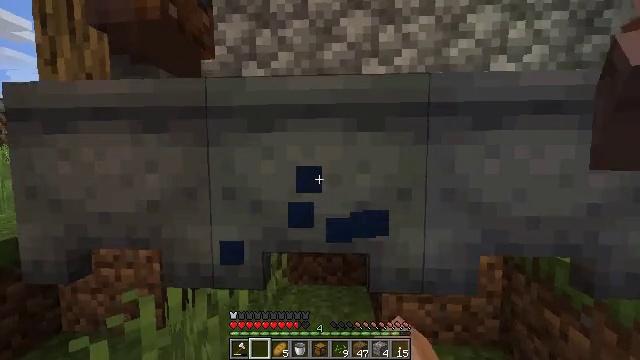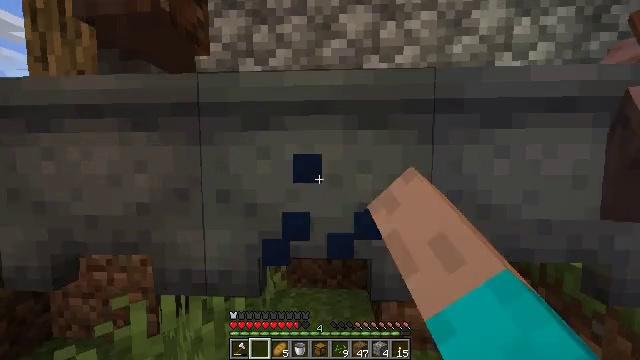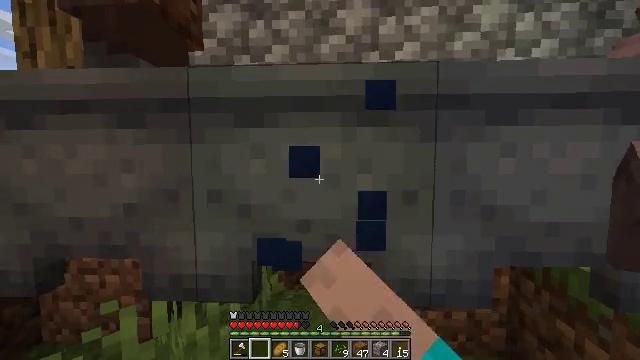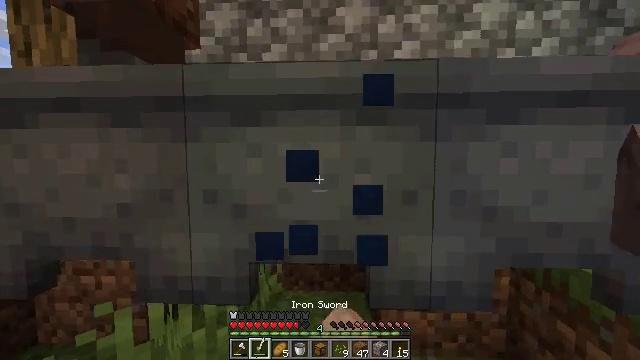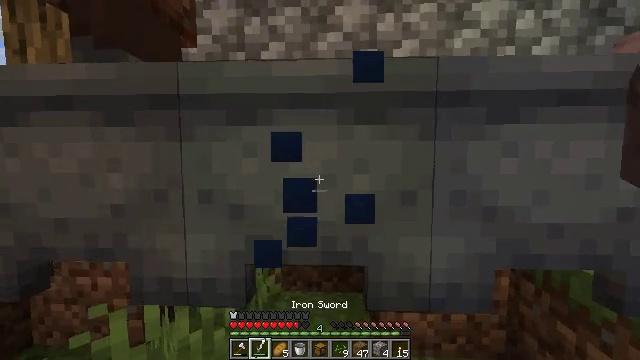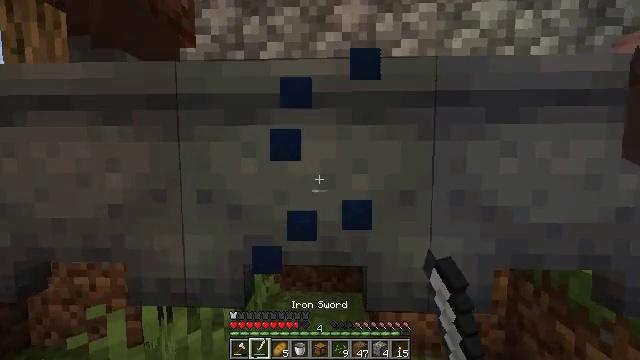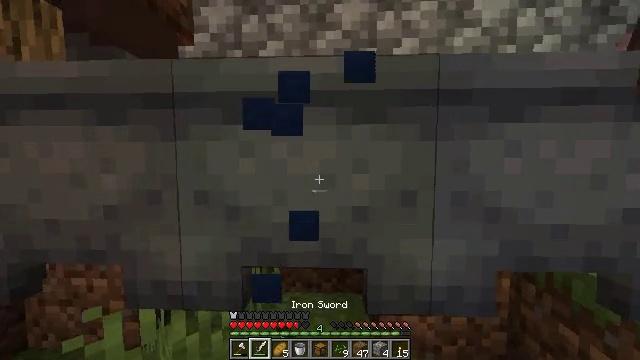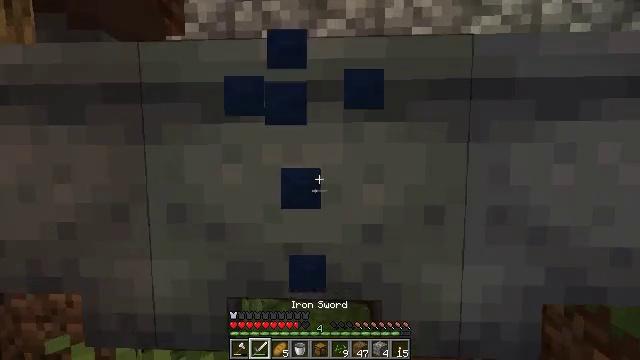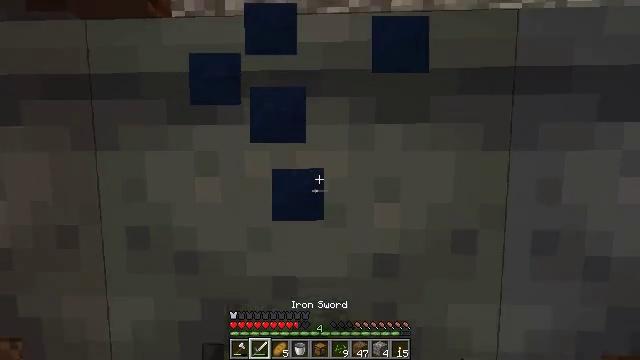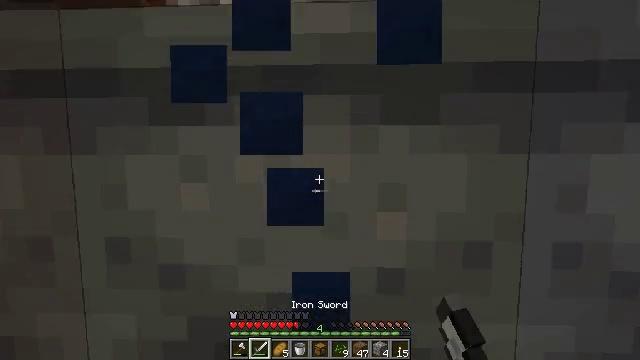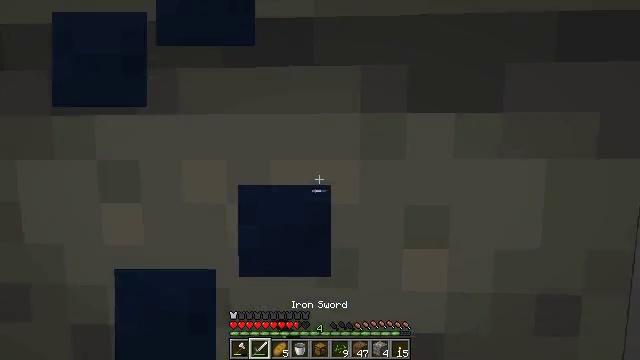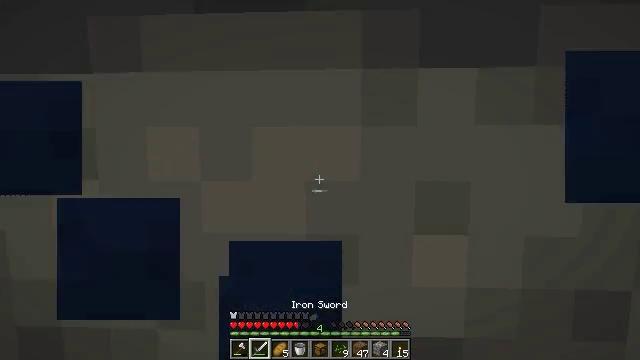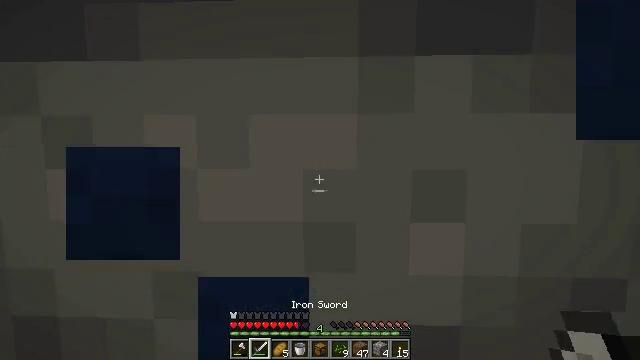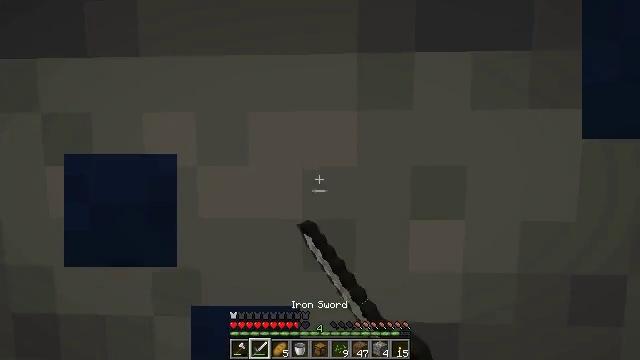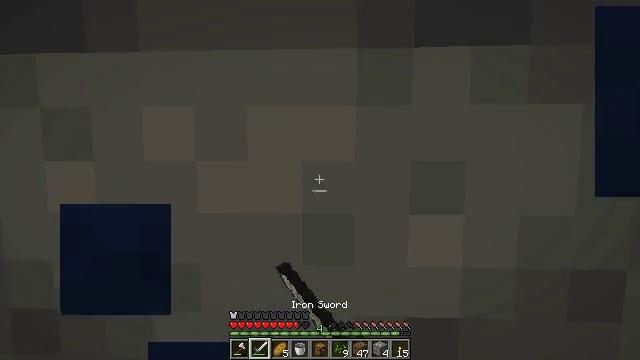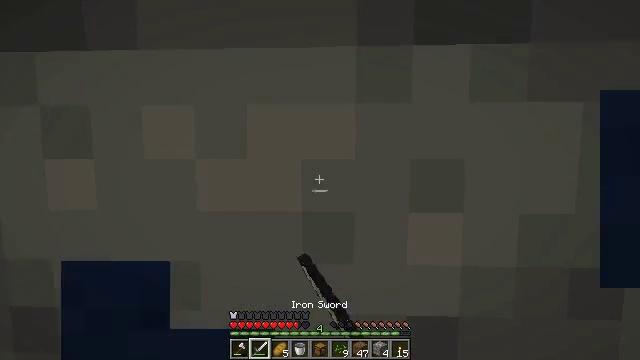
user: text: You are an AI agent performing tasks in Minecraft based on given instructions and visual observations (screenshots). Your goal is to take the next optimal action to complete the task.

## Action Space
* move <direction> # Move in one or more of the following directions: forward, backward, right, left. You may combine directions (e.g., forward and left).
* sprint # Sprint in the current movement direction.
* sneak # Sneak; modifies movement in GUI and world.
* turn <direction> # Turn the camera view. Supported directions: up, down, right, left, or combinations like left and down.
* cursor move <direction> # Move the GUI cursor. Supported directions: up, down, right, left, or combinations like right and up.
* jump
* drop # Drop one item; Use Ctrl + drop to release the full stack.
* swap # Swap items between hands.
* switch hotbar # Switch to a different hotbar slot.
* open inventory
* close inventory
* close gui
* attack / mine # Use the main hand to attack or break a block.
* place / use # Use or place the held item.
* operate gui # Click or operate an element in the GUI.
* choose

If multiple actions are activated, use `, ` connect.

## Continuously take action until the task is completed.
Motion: motion action
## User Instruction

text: Break the cauldron to collect it.
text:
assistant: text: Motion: attack / mine
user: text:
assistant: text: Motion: attack / mine
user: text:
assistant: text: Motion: attack / mine
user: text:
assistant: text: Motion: attack / mine
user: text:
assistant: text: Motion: attack / mine
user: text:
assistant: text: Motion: move forward, attack / mine
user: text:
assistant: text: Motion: move forward, attack / mine
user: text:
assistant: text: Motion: move forward, attack / mine
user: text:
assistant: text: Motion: move forward, attack / mine
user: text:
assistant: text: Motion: attack / mine
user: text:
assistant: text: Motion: attack / mine
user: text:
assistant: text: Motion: attack / mine
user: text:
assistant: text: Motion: attack / mine
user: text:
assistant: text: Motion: attack / mine
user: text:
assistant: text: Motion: attack / mine
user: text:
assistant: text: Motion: attack / mine
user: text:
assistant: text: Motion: turn right
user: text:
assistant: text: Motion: turn right and down
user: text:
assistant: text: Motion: turn right
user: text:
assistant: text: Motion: move forward, turn right
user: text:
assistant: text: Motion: move forward, turn up
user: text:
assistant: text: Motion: move forward
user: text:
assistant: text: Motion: open inventory
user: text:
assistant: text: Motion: cursor move left, open inventory
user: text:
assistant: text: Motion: open inventory
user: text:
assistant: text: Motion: no_op
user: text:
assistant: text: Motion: no_op
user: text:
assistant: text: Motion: no_op
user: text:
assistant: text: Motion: no_op
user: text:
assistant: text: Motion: no_op